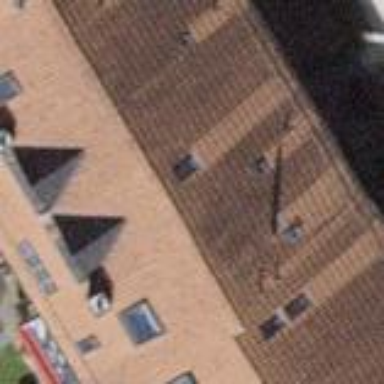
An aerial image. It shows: Building with tiled roof.